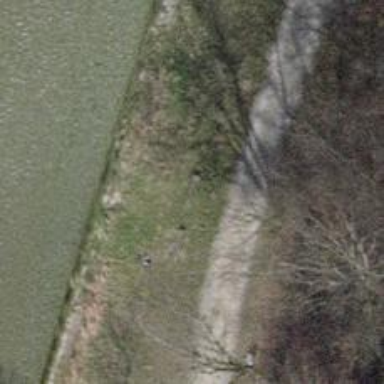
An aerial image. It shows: Bench for seating.